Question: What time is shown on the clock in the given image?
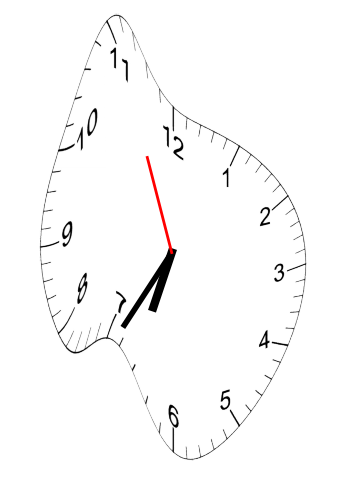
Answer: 06:34:56